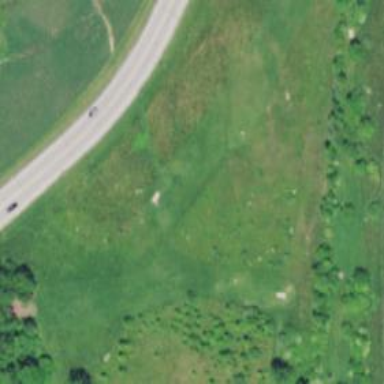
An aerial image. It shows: Disc golf hole.